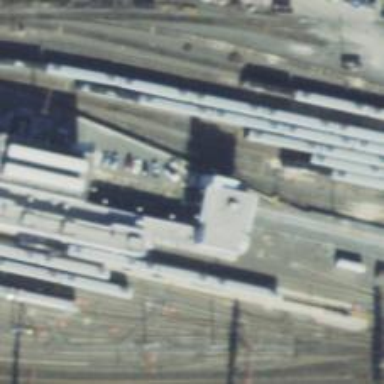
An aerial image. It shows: Railway yard with building passage tunnel.